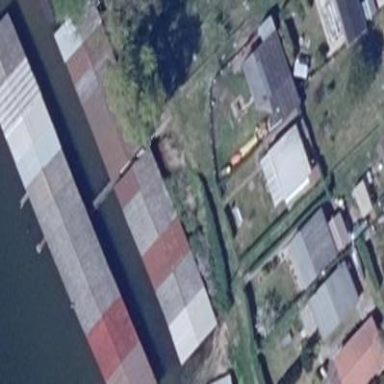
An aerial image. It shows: Boathouse located in marina.